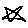
Label: star